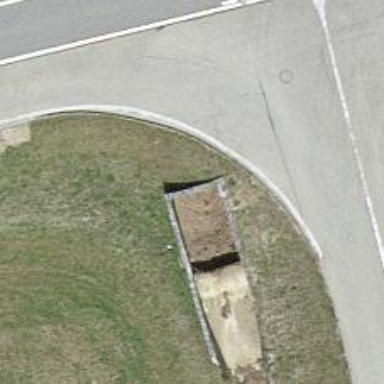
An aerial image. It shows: Culvert tunnel.